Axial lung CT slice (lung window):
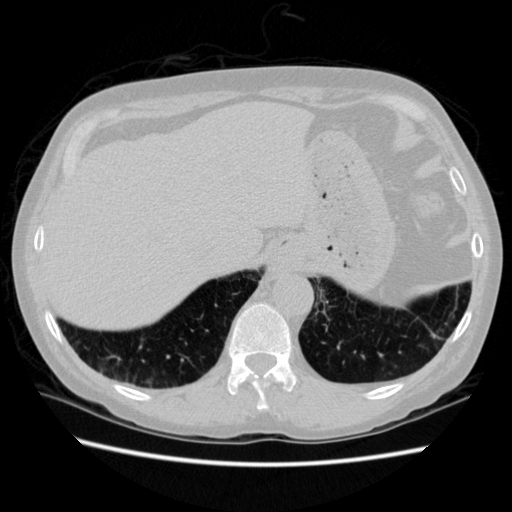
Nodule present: no